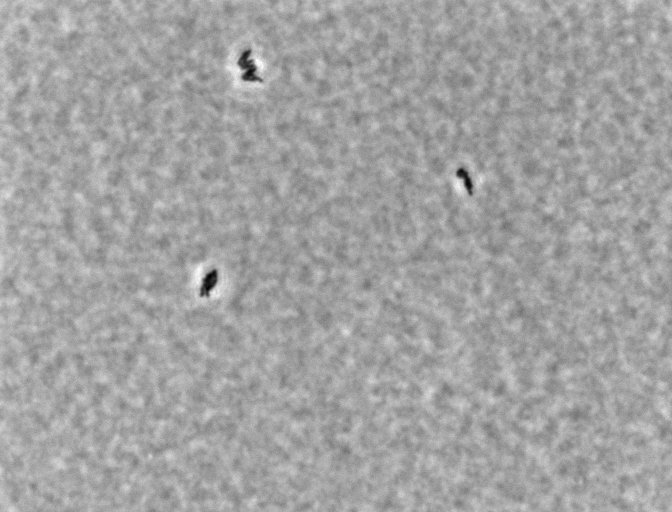
Listeria innocua